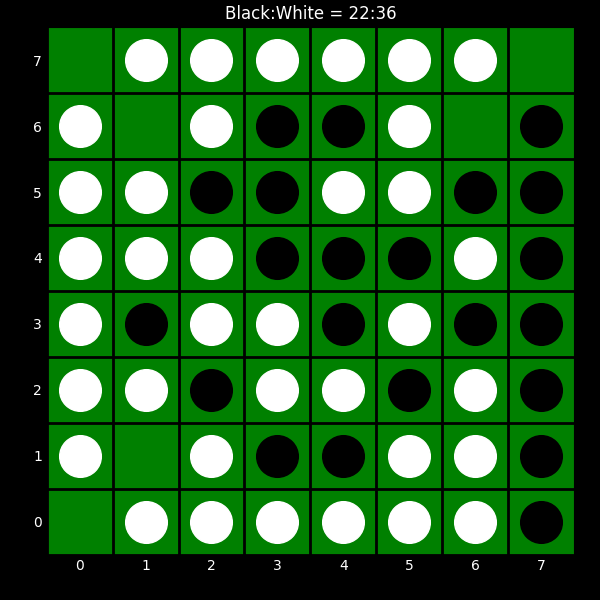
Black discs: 22
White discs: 36